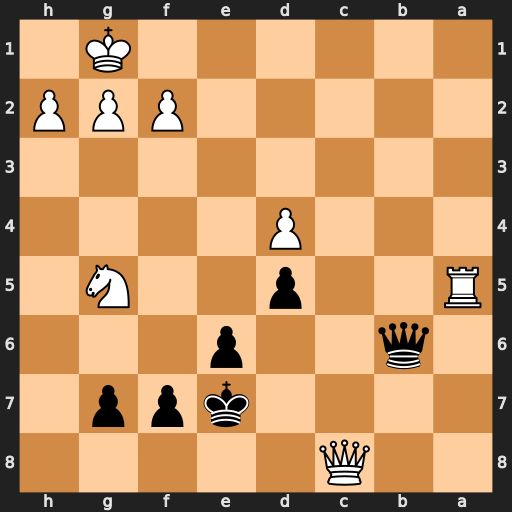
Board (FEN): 2Q5/4kpp1/1q2p3/R2p2N1/3P4/8/5PPP/6K1
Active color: b
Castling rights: -
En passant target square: -
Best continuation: Qb1+ Qc1 Qxc1#